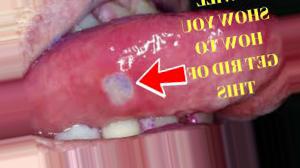
Condition: Mouth Ulcer